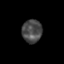
Tissue: skin
Cell type: Epithelial cells
Senescence score: 0.2708
Nuclear area (px): 450
Mean DAPI intensity: 74.32